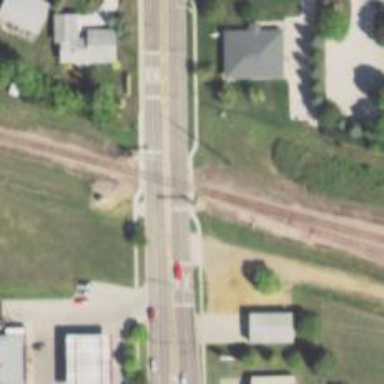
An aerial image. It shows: Crossing for the railway.